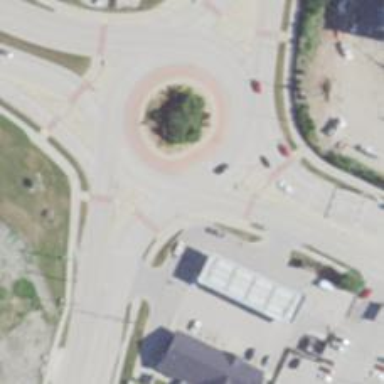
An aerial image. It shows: Primary highway intersecting roundabout.